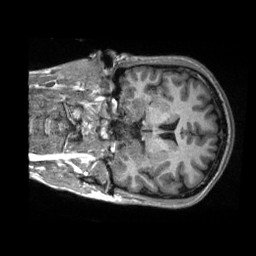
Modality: T1w
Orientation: coronal
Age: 24
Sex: male
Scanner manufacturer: siemens
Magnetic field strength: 3 T
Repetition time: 2.3 s
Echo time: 0.00288 s